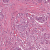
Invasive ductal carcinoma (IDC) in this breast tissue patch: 1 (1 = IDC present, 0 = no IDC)